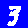
Digit: 3